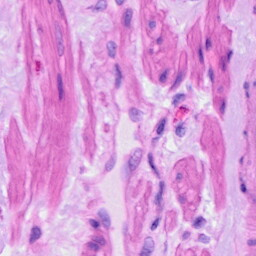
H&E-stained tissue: Ovarian